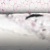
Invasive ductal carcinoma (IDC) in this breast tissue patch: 0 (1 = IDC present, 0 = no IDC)